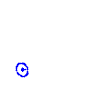
Particle: proton